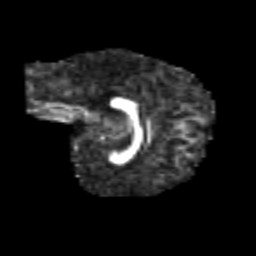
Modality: FA
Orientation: sagittal
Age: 6
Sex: female
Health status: healthy